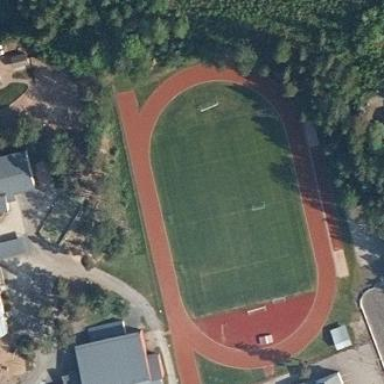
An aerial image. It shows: Sports center with multiple sports facilities.